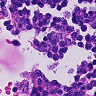
Metastatic tissue present: no